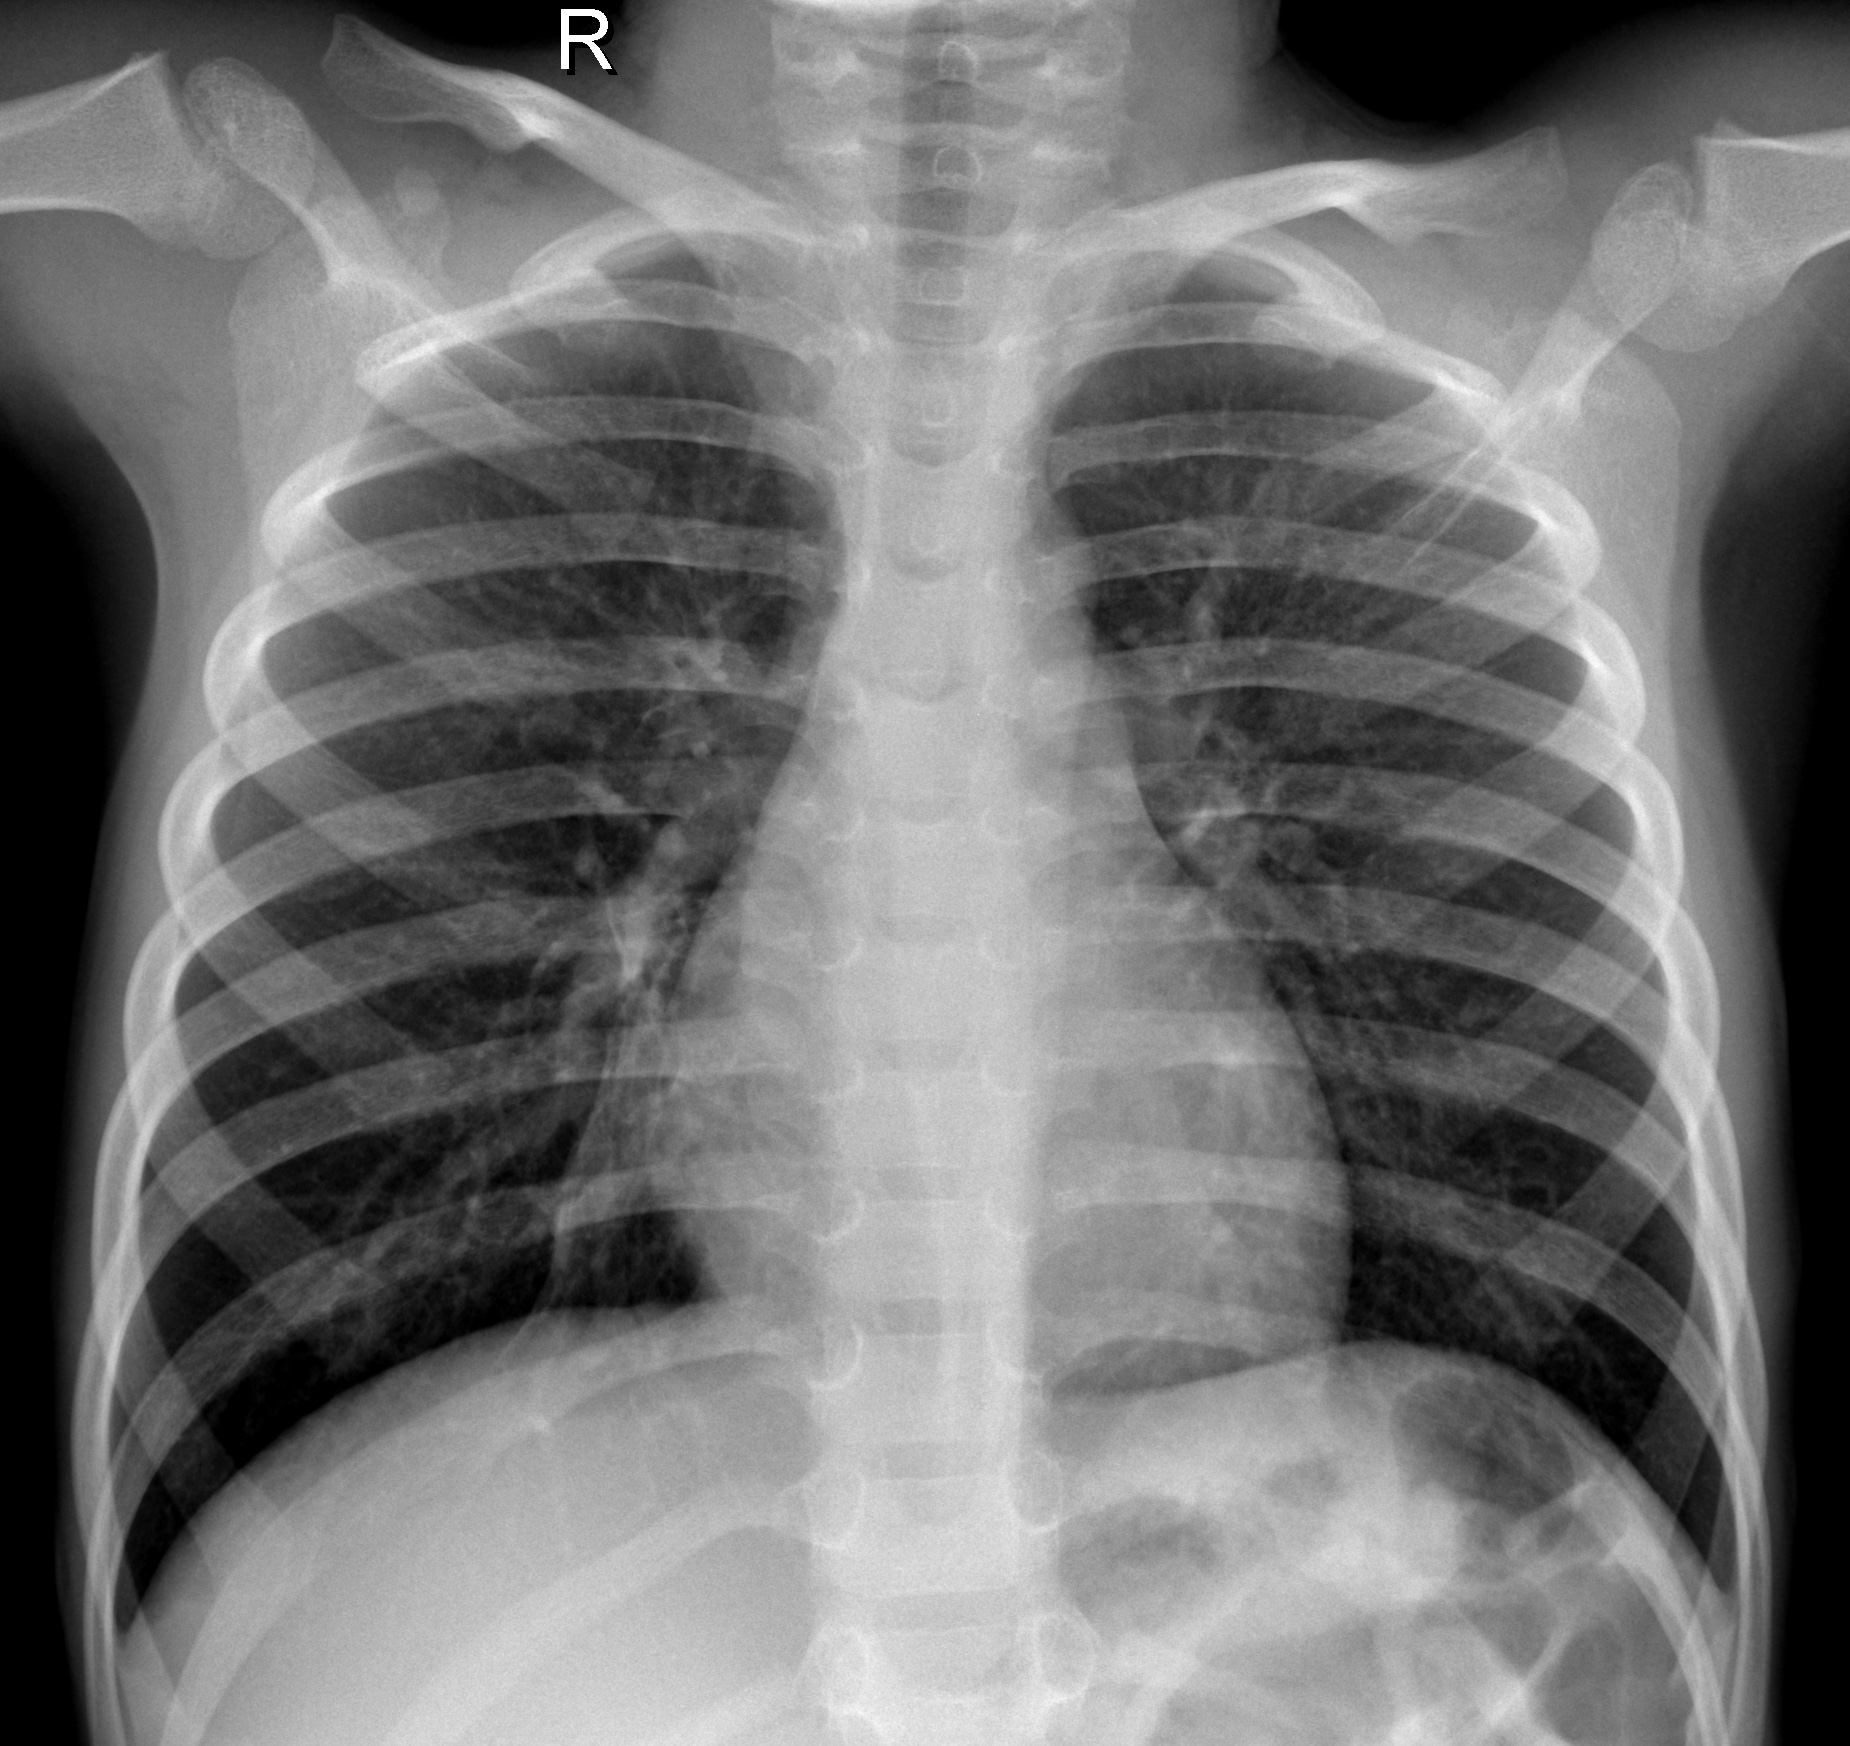
Diagnosis: NORMAL